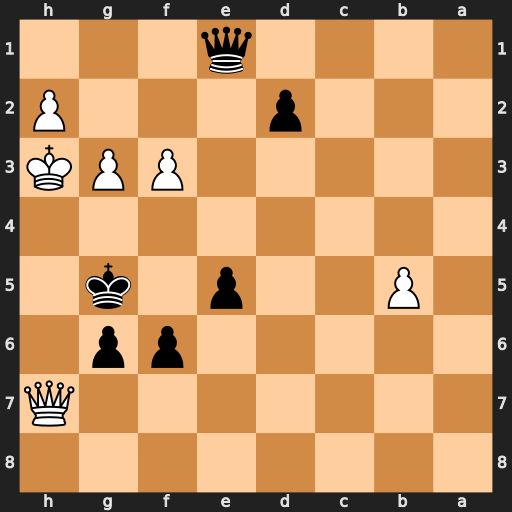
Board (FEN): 8/7Q/5pp1/1P2p1k1/8/5PPK/3p3P/4q3
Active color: b
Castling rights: -
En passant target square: -
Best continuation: Qf1#